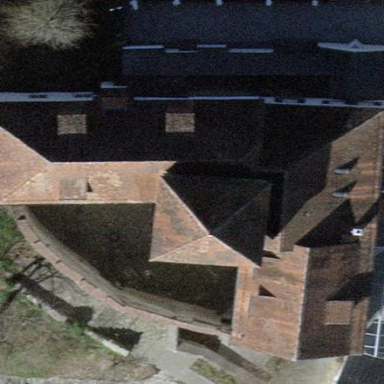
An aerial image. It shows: Historic castle building.